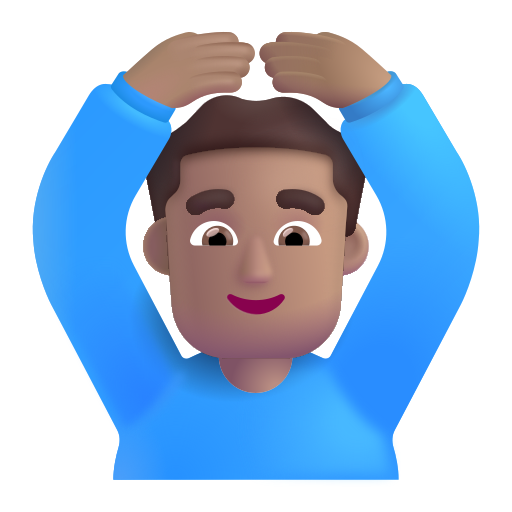
man gesturing ok color